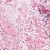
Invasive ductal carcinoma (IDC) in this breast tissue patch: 0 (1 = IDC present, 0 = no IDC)